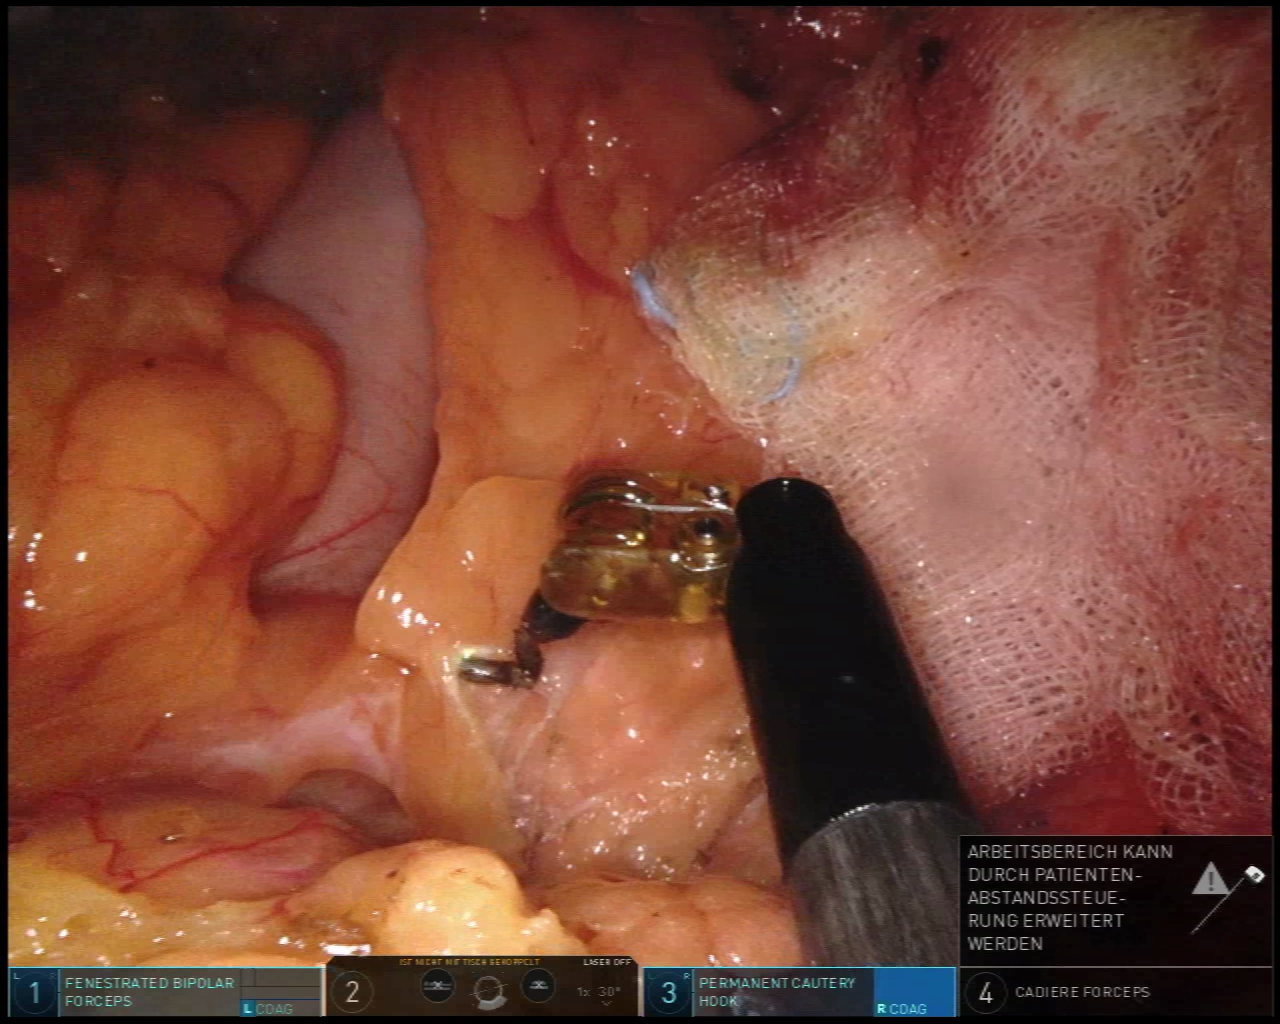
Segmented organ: stomach
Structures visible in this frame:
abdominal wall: no
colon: no
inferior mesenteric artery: no
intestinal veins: no
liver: no
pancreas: yes
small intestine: no
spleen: no
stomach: yes
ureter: no
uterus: no
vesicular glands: no